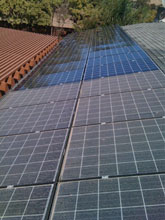
Label: Dusty